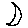
Label: moon